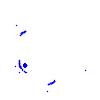
Particle: electron